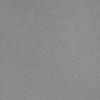
Label: dusty